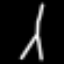
Label: The Eiffel Tower